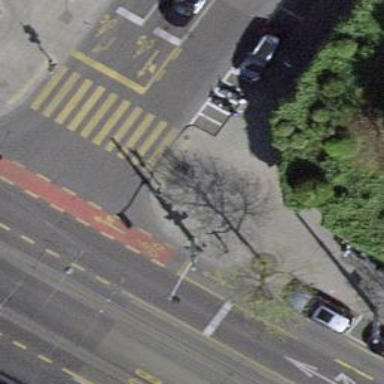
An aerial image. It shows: Kerb serving as barrier.